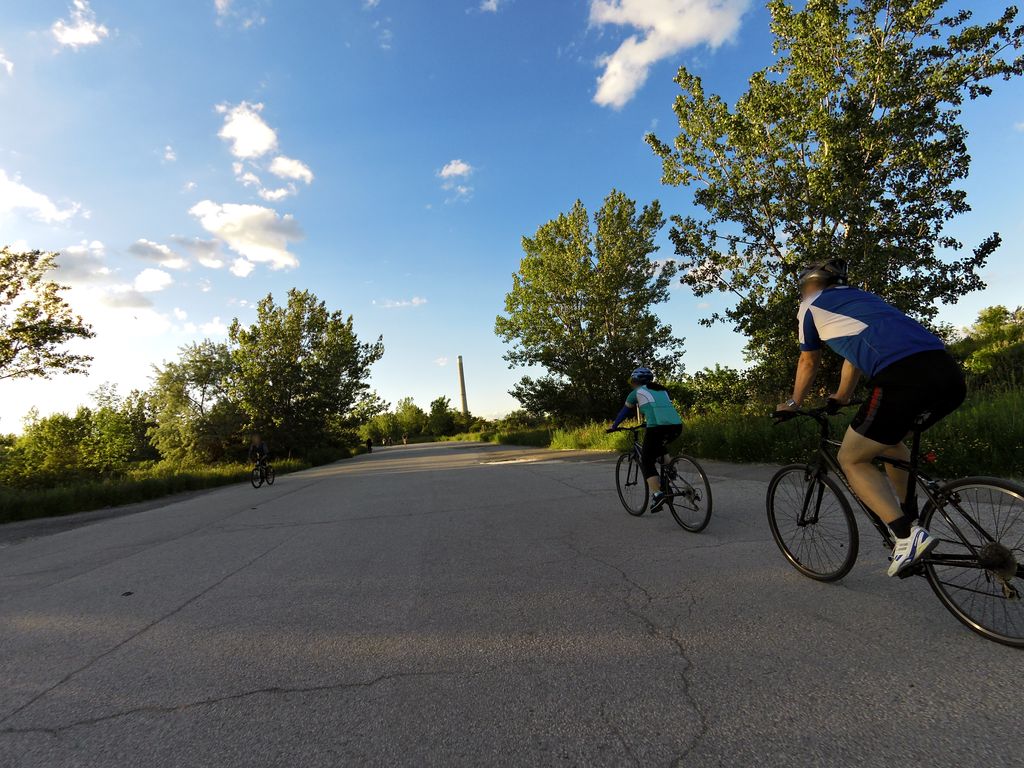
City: toronto